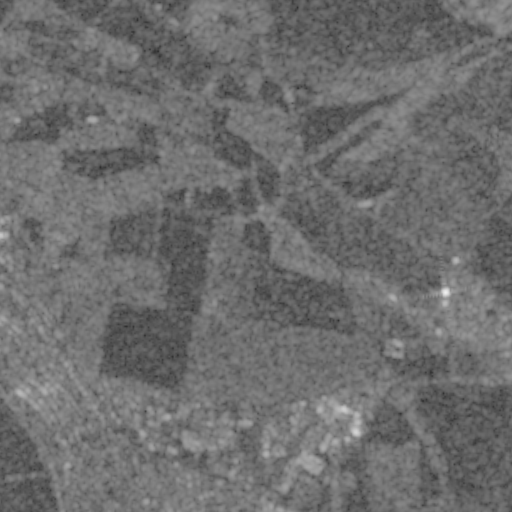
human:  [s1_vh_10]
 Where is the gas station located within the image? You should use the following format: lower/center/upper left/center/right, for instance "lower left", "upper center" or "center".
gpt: The gas station is located in the lower right of the image.
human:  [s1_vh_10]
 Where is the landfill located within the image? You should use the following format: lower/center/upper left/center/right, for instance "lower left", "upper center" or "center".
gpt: The landfill is located in the lower center of the image.
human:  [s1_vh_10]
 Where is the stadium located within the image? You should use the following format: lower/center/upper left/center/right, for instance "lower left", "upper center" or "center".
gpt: The stadium is located in the upper left of the image.
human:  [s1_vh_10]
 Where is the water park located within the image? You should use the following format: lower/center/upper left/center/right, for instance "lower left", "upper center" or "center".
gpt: The water park is located in the center left of the image.
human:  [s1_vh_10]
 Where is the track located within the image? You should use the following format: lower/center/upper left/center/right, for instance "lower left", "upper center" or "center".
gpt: There is no track in the image.

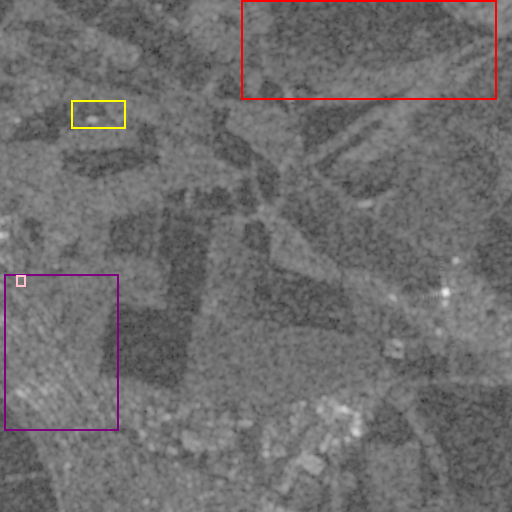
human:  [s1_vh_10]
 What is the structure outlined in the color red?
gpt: The structure outlined in red is a crop field.
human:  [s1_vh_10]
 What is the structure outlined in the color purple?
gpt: The structure outlined in purple is a park.
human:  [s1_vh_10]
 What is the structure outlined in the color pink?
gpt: The structure outlined in pink is a parking lot.
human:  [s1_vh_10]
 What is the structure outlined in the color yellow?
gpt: The structure outlined in yellow is a stadium.
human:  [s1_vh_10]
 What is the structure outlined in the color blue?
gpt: There is no blue outline.